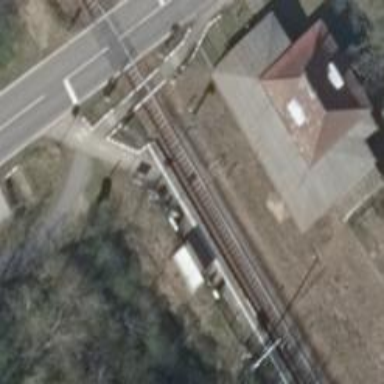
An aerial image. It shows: Public transport station located at railway halt.